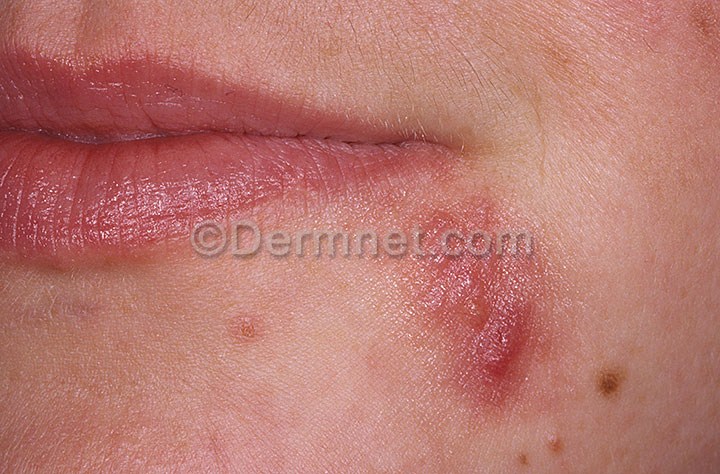
Disease: Warts Molluscum and other Viral Infections